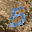
Label: 5